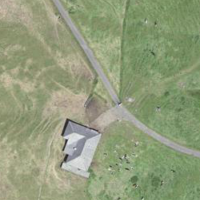
EUNIS habitat code: 24
Species observed at this site:
Gastrophysa viridula
Tussilago farfara
Equisetum palustre
Coccinella septempunctata